Question: x = {"utf8"=>"",
"authenticity_token"=>"xxxxxxxxxxxxx=",
"file"=>#>,
"unit_id"=>"00001"}
I have ruby data structure like this and um trying to get the value of @original_filename field
I tried something like this
'''
x["@original_filename"]
'''
and
'''
x[:original_filename]
'''
But both has thrown me an error . How to access that specified element value?
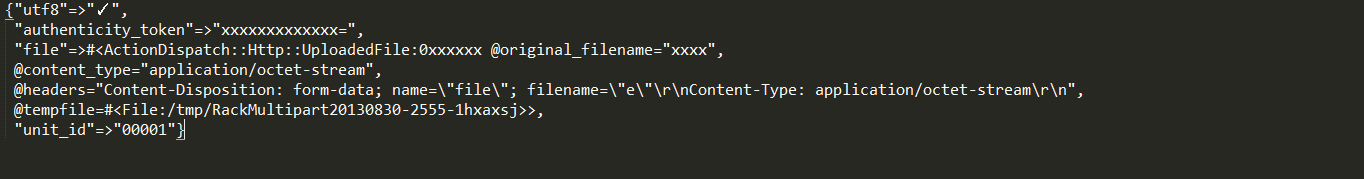
Answer: The parameter ["file"] is a ActionDispatch::Http::UploadedFile, which has the original_filename member variable, as you can see in the params displayed in your image or here:
<URL>
So, the way to get this value would be 'x["file"].original_filename'